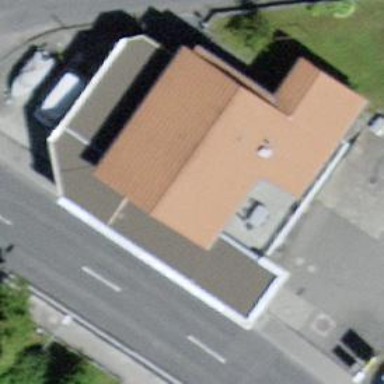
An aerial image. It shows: Car repair shop.